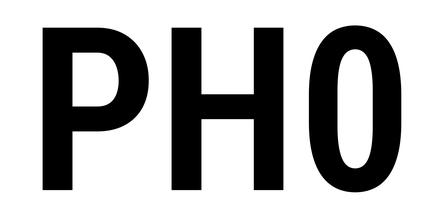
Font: Roboto_Condensed_SemiBold